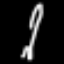
Label: fork